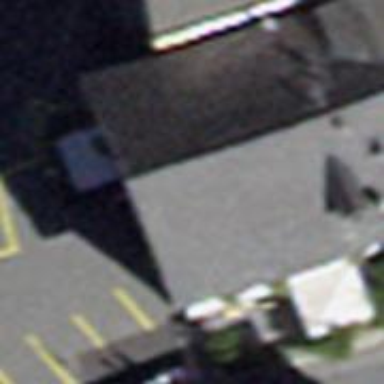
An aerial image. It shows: Hotel with restaurant.